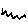
Label: zigzag